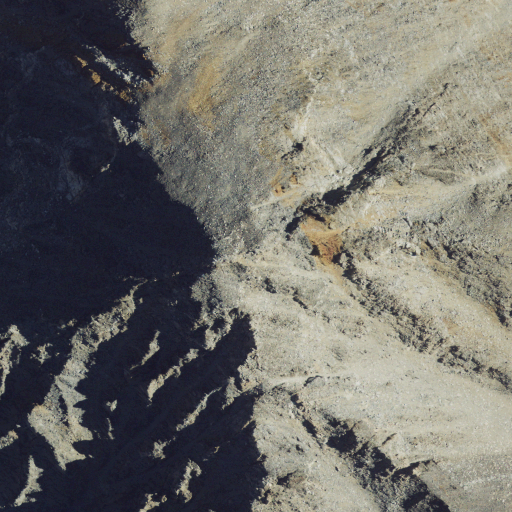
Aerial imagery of mountain in California named Mount Wynne containing barren land and shrub